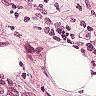
Metastatic tissue present: yes